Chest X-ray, AP view. Patient: 26 years old, sex M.
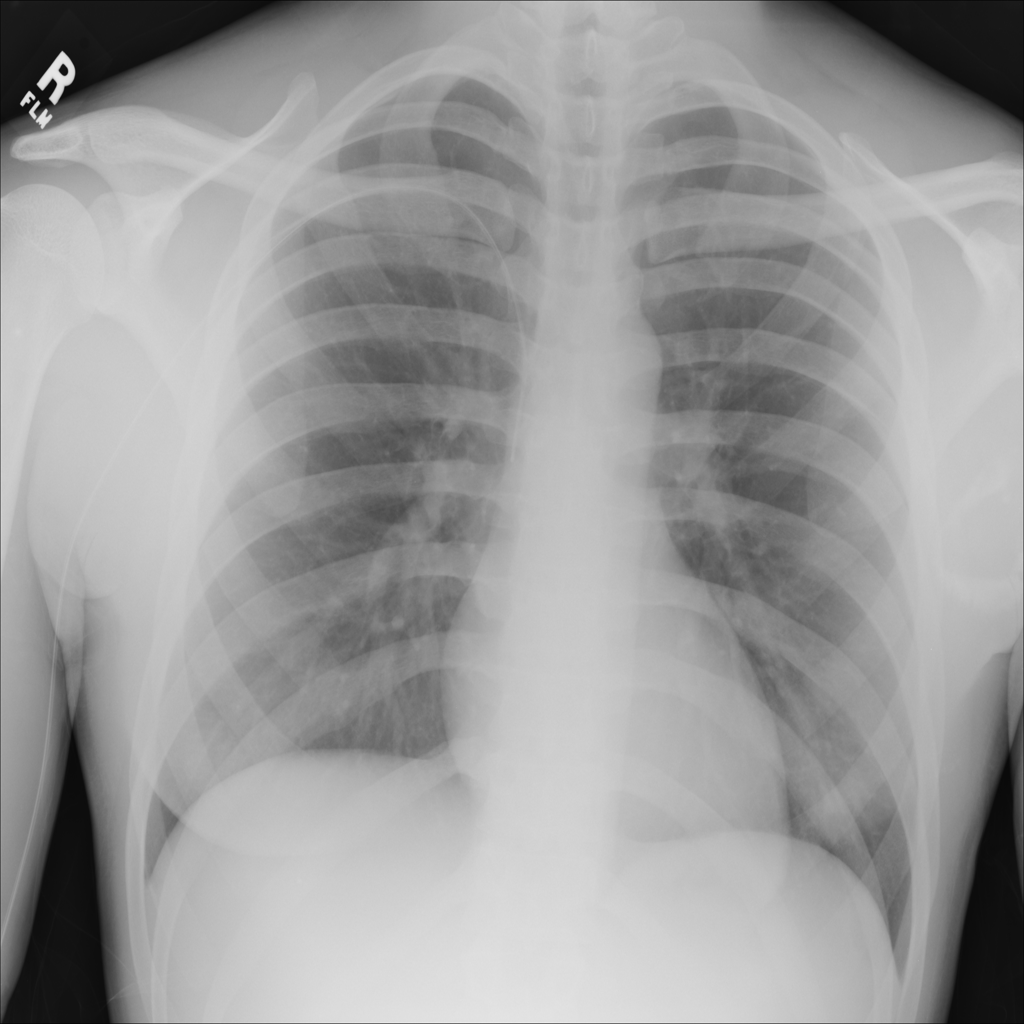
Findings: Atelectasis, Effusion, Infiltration